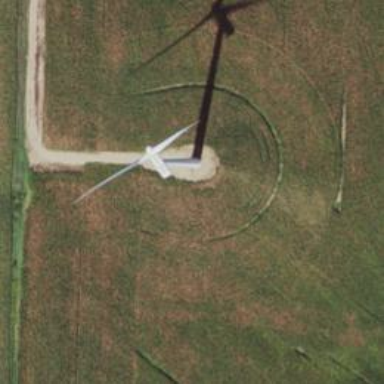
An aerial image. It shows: Wind power generator utilizing wind turbines.